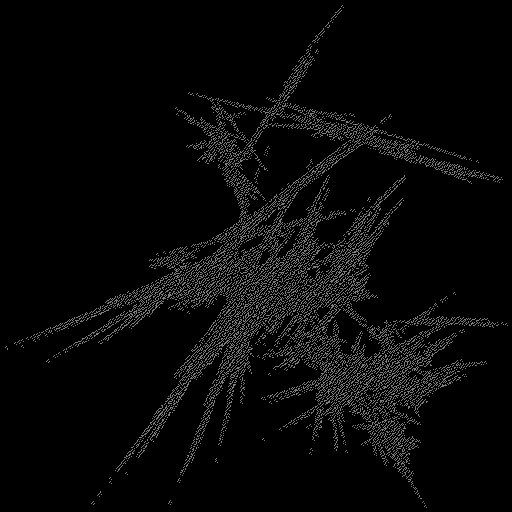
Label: groundpine